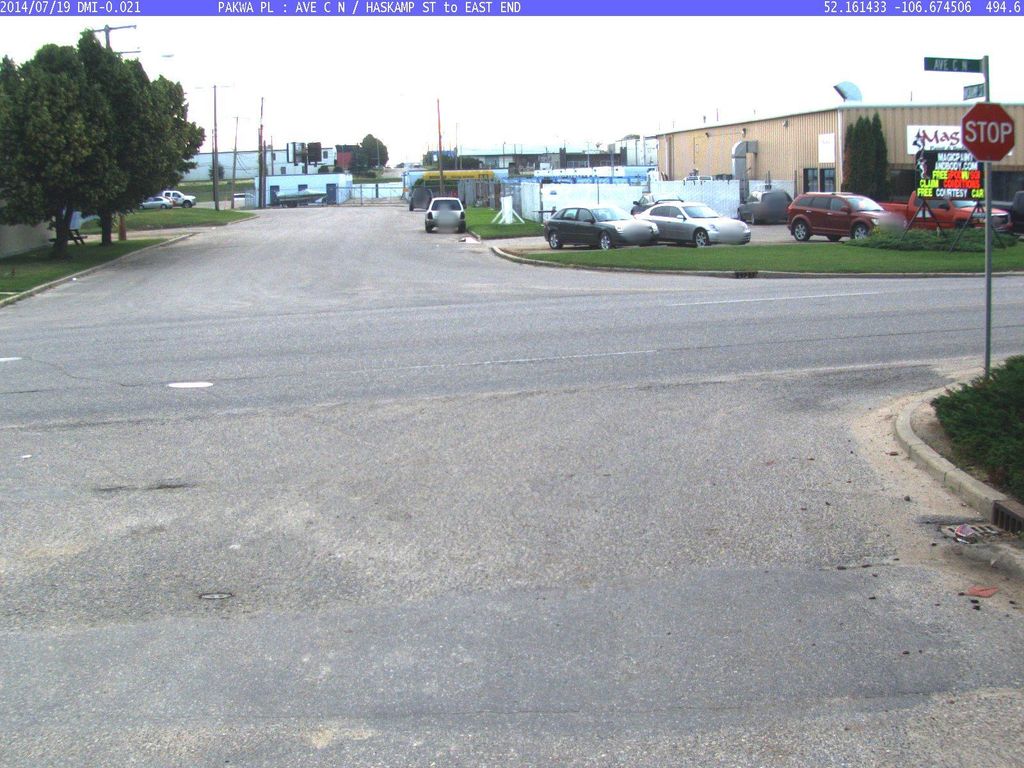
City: saskatoon